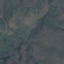
Land use / land cover class: HerbaceousVegetation